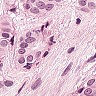
Metastatic tissue present: yes